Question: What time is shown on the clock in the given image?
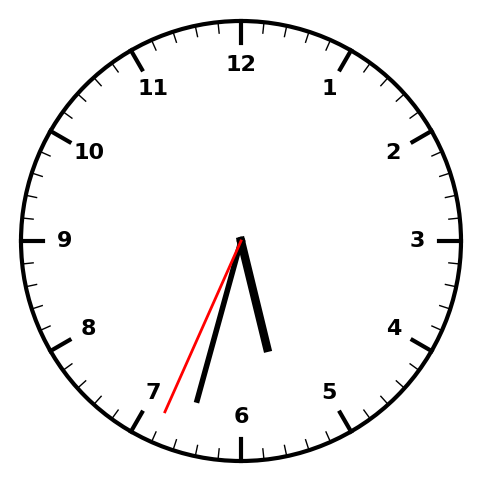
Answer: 05:32:34